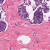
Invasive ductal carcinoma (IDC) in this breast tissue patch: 0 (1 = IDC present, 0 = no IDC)